Question: I'm trying to hide details from the backend user (not admin) WordPress dashboard like 'Recently Published' 'From our Blog' 'WordPress Events and News' 'Admin Colour Scheme' 'Help' 'Activity' 'Screen Options'
I haven't been able to locate the html (php/javascript?) for any of it but located some html for the colour scheme picker as follows:
'''
<h2>Personal Options</h2>
<table class="form-table">
<tr class="user-admin-color-wrap">
<th scope="row">Admin Color Scheme</th>
<td>
<fieldset id="color-picker" class="scheme-list">
<legend class="screen-reader-text"><span>Admin Color Scheme</span>.
</legend>
<input type="hidden" id="color-nonce" name="color-nonce"
value="98ec68455d" /><div class="color-option selected">
<input name="admin_color" id="admin_color_fresh" type="radio"
value="fresh" class="tog" checked='checked' />
<input type="hidden" class="css_url" value="" />
<input type="hidden" class="icon_colors" value="{&quot;icons&quot;:
{&quot;base&quot;:&quot;#a0a5aa&quot;,
&quot;focus&quot;:&quot;#00a0d2&quot;,&quot;
current&quot;:&quot;#fff&quot;}}" />
<label for="admin_color_fresh">Default</label>
<table class="color-palette">
<tr>
<td style="background-color: #222">&nbsp;</td>
<td style="background-color: #333">&nbsp;</td>
<td style="background-color: #0073aa">&nbsp;</td>
<td style="background-color: #00a0d2">&nbsp;</td>
</tr>
</table>
</div>
<div class="color-option ">
<input name="admin_color" id="admin_color_light" type="radio"
value="light" class="tog" />
<input type="hidden" class="css_url" value="https://adsler.co.uk/wp-
admin/css/colors/light/colors.min.css" />
<input type="hidden" class="icon_colors" value="{&quot;icons&quot;:
{&quot;base&quot;:&quot;#999&quot;,&quot;focus&quot;
:&quot;#ccc&quot;,&quot;current&quot;:&quot;#ccc&quot;}}" />
<label for="admin_color_light">Light</label>
<table class="color-palette">
<tr>
<td style="background-color: #e5e5e5">&nbsp;</td>
'''
Tried css:
'''
#tab-panel-overview {visibility: hidden;}
.help-tab-content active {visibility: hidden;}
.form-table {visibility:hidden; display:none;}
.user-admin-color-wrap {visibility: hidden; display: none;}
'''
Also tried:
'''
.scheme-list {visibility:hidden;}
'''
Nothing.
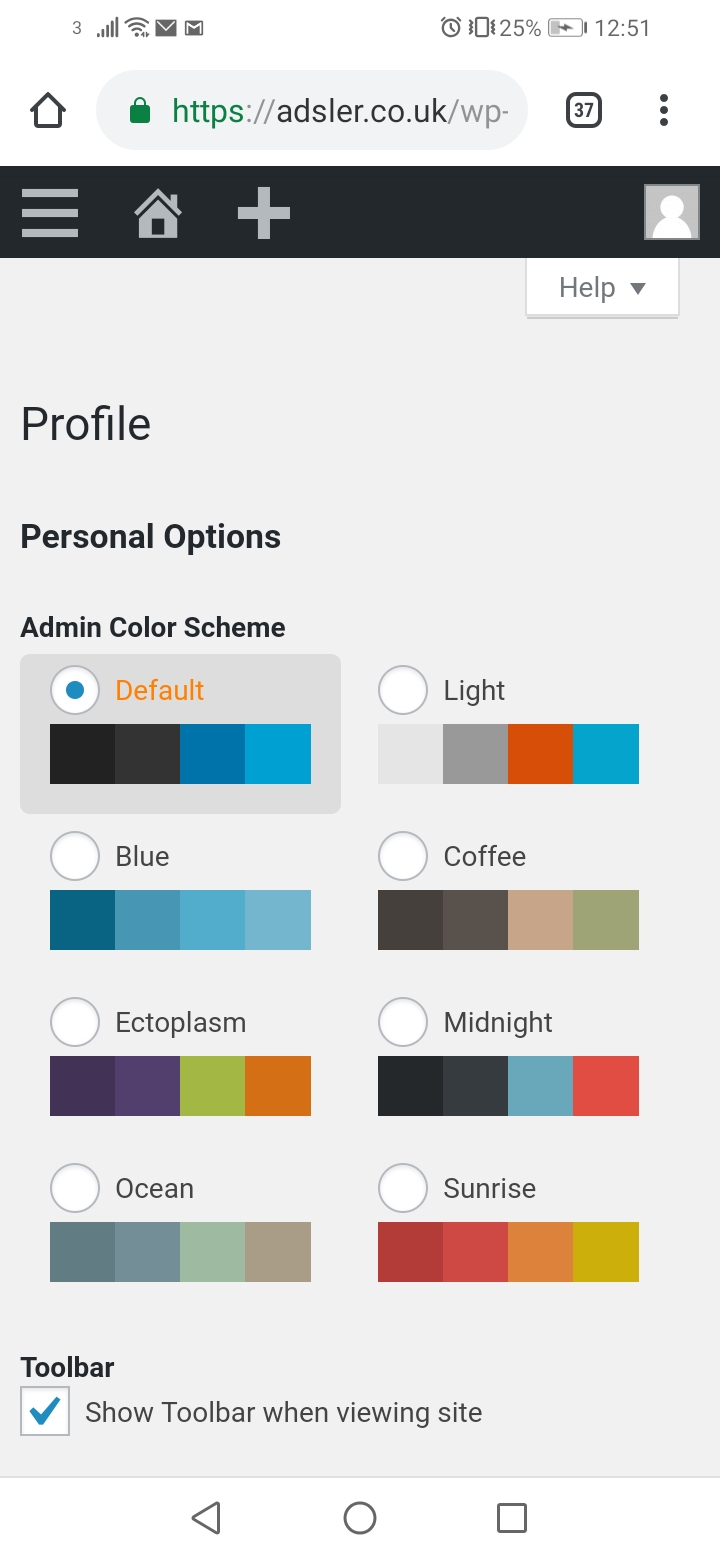
Answer: Please add this through a plugin or add the code to your functions.php.
This is tested and will work.See screenshot attached
'''
function stackinnerflow_remove_dashboard_widgets() {
global $wp_meta_boxes;
// Remove At a glance
unset($wp_meta_boxes['dashboard']['normal']['core']['dashboard_right_now']);
// Remove Activity
unset($wp_meta_boxes['dashboard']['normal']['core']['dashboard_activity']);
// Remove News and Events
unset($wp_meta_boxes['dashboard']['side']['core']['dashboard_primary']);
}
add_action('wp_dashboard_setup', 'stackinnerflow_remove_dashboard_widgets' );
// removes the 'profile.php' admin color scheme options
remove_action( 'admin_color_scheme_picker', 'admin_color_scheme_picker' );
// Remove thanks WP
add_action('admin_head', 'stackinnerflow_footer_remove');
function stackinnerflow_footer_remove() {
echo '<style>
#footer-thankyou,
#footer-upgrade {
display:none;
}
</style>';
}
// remove the Help Tab use
add_action('admin_head', 'stackinnerflow_remove_help_tabs');
function stackinnerflow_remove_help_tabs() {
$screen = get_current_screen();
$screen->remove_help_tabs();
}
//remove the Screen Options Tab
add_filter('screen_options_show_screen', '__return_false');
'''
If your wrap all the code for users below the level of administrator capabilities any user as editor or lower will not see this apart from the administrators.
'if (current_user_can('editor')) {}'
If you want to loop over a number of other capabilities, check this question: <URL>
<URL>